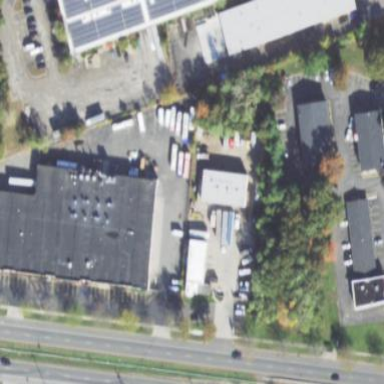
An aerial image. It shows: Commercial building.